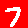
Digit: 7